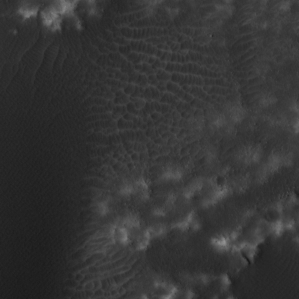
Label: non_frost